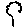
Label: tree